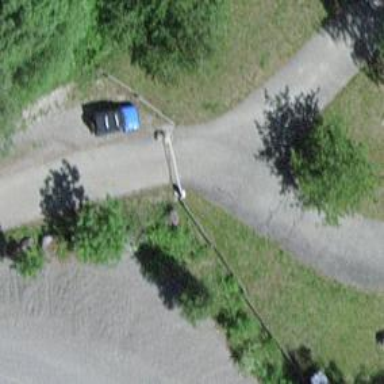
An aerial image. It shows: Lift gate barrier.